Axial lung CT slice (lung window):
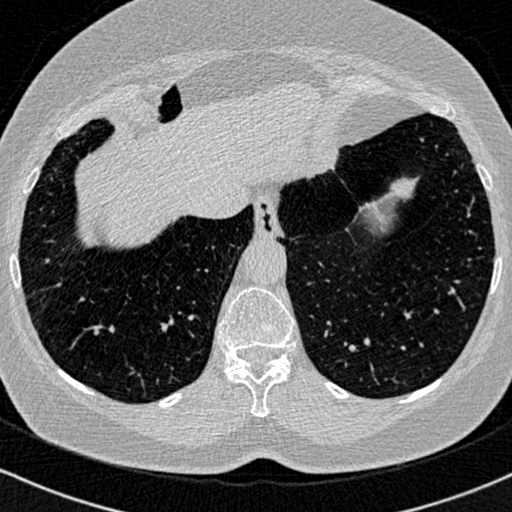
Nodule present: no